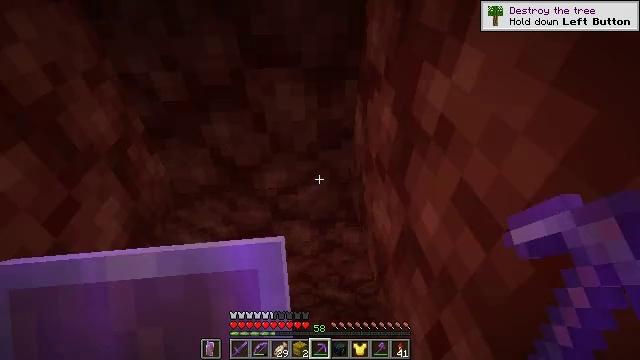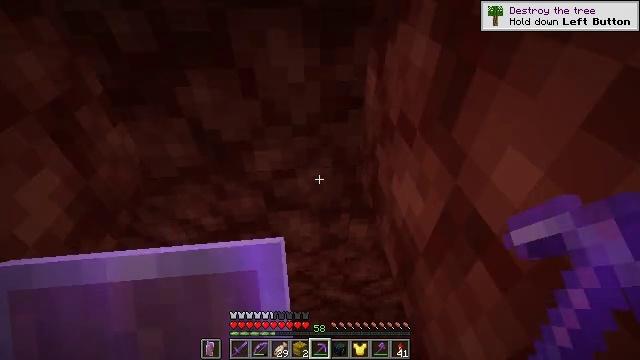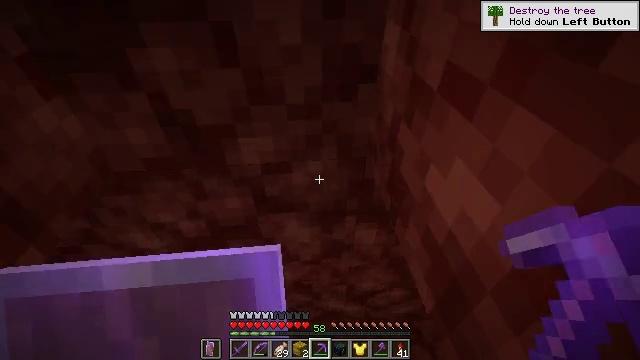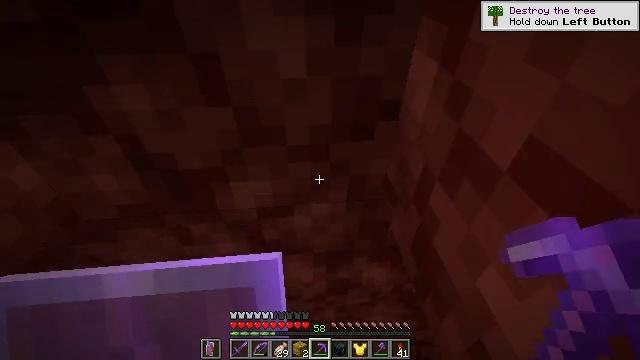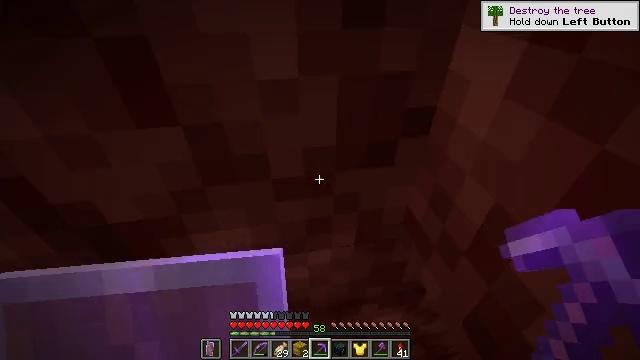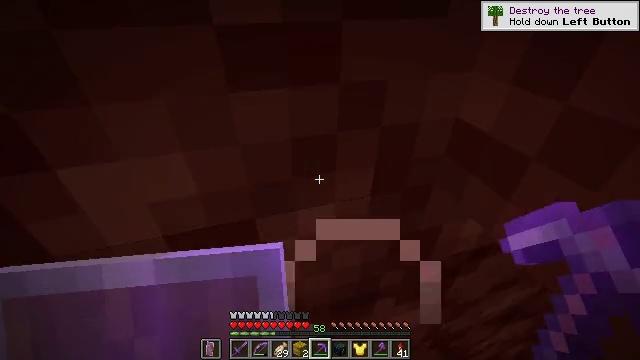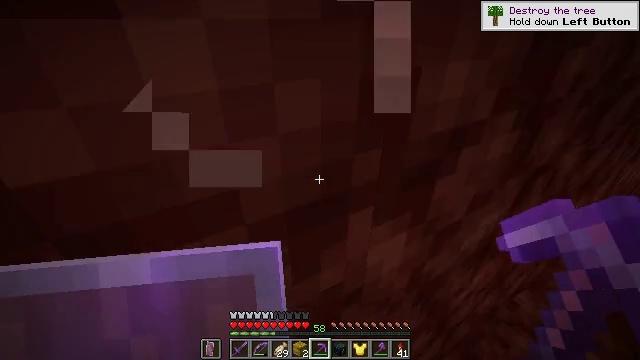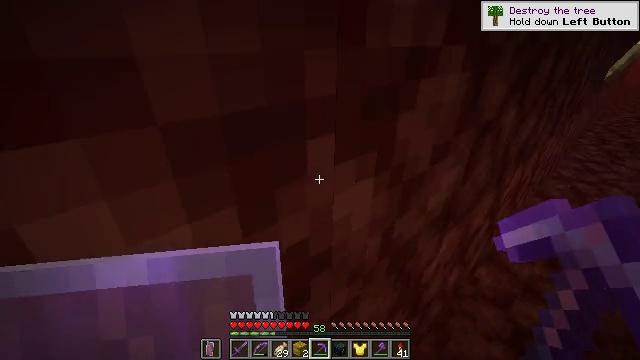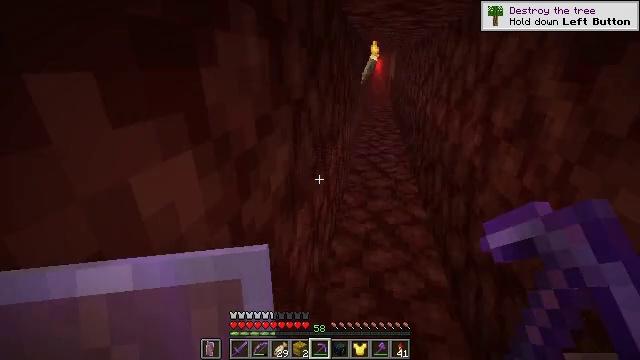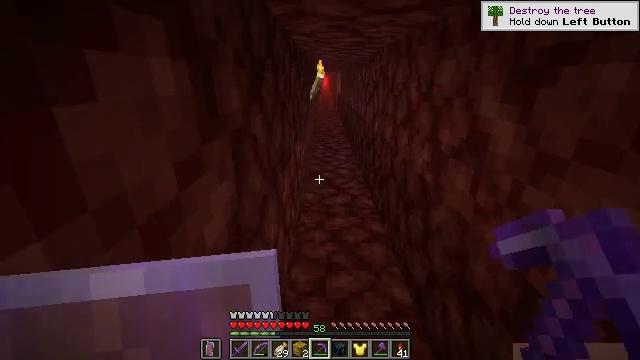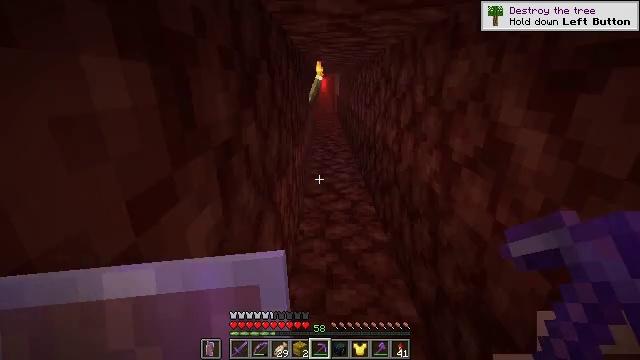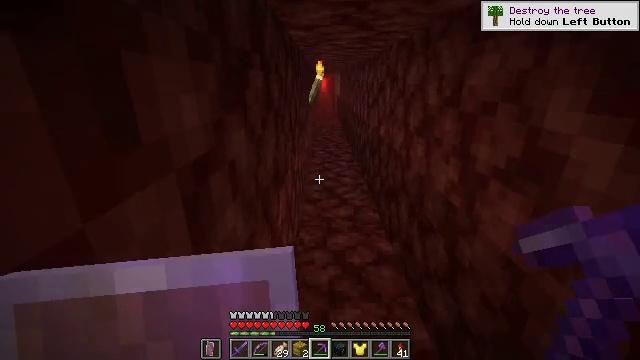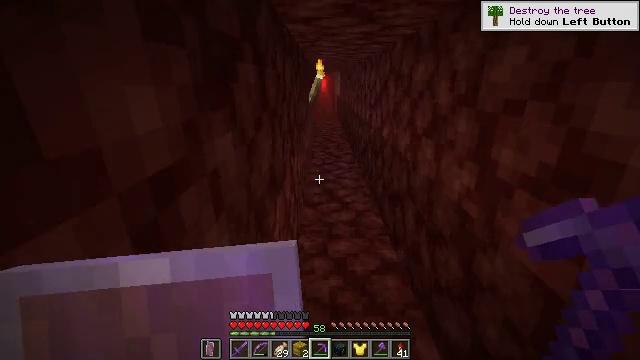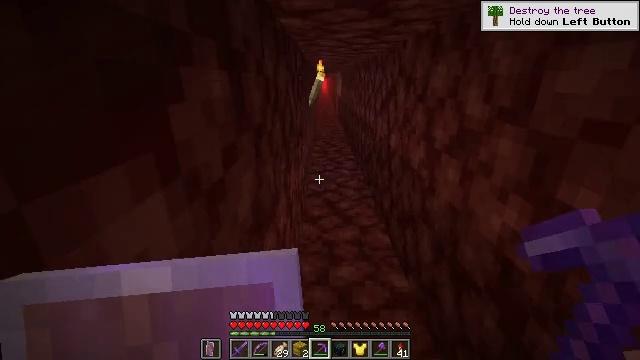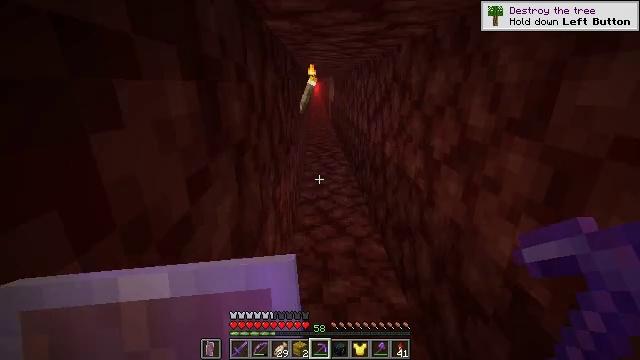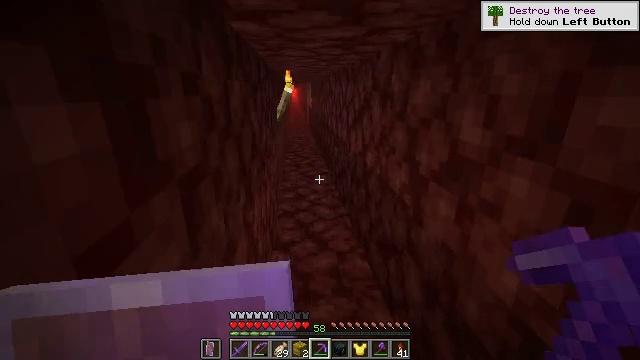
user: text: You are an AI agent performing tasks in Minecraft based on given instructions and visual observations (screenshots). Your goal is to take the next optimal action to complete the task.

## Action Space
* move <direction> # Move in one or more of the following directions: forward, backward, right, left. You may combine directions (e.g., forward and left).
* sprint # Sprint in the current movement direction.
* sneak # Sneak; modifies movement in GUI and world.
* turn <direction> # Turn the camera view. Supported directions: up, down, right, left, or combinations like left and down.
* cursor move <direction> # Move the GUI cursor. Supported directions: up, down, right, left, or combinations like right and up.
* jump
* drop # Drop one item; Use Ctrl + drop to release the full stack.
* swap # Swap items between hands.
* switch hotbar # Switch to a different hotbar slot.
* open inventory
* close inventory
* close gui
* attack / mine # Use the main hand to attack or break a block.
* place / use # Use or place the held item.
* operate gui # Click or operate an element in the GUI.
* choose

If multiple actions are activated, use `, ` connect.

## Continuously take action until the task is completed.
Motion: motion action
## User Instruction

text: Extract nether gold ore from the Netherrack.
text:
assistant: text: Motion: move forward
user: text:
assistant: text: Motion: move forward
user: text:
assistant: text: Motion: move forward
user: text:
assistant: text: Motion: move forward, turn right and up
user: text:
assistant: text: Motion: move forward, turn right and up
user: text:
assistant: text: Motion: move forward, turn right and up
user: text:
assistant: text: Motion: move forward, turn right and up
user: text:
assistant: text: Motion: move forward, turn right and up
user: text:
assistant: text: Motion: move forward, turn right and up
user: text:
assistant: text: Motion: move forward
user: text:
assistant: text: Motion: move forward, sprint
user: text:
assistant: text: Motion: move forward, sprint
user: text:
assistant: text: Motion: move forward, sprint
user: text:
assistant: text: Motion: move forward, sprint, turn right
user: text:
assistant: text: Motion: move forward, sprint, turn right and up
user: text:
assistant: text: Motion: move forward, sprint, turn right and up
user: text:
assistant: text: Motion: move forward, sprint
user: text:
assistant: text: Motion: move forward, sprint, turn left and up
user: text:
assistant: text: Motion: move forward, sprint, turn left
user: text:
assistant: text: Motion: move forward, sprint, turn left and up
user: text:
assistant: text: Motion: move forward, sprint, turn left and up
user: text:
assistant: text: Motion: move forward, sprint
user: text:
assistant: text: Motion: move forward, sprint, turn right
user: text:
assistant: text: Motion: move forward, sprint, turn right
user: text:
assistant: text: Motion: move forward, sprint
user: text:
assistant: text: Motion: move forward, sprint
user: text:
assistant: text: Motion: move forward, sprint
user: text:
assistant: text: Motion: move forward, sprint, turn left
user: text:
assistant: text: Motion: move forward, sprint
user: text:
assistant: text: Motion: move forward, sprint, turn left